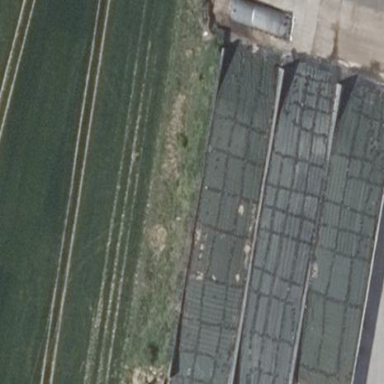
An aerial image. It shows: Bunker silo.